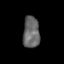
Tissue: skin
Cell type: Epithelial cells
Senescence score: 0.2846
Nuclear area (px): 515
Mean DAPI intensity: 102.753